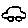
Label: car